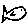
Label: fish